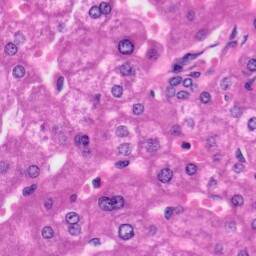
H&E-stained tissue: Liver